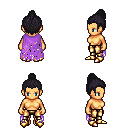
a pixel art fantasy rpg character, female body template, human, tanned skin, maroon tattered cape, gold greaves, raven short topknot hairstyle, gold boots, four views (front, back, left, right), 2x2 character sprite sheet, small pixel art, hard edges, no anti-aliasing